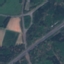
Land use / land cover class: Highway